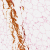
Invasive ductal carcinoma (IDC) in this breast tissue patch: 0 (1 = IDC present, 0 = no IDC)